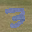
Label: 3